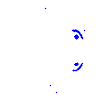
Particle: pion